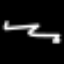
Label: squiggle